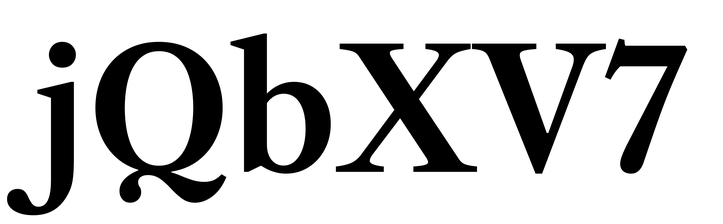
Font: LibreCaslonText_SemiBold